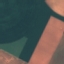
Land use / land cover: AnnualCrop